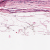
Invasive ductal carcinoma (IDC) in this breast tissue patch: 0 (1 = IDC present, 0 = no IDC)